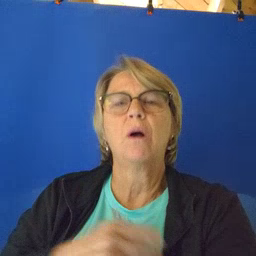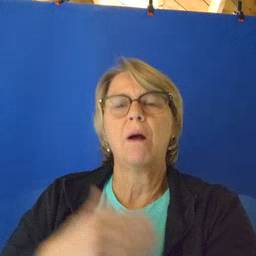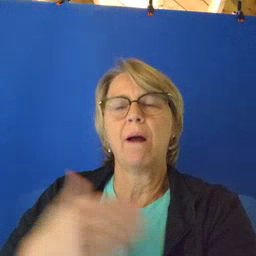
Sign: shower